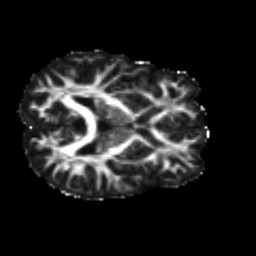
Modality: FA
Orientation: axial
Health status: ill
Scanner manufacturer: siemens
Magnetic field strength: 3 T
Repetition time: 6.7 s
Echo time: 0.1 s